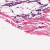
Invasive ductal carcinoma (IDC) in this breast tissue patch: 0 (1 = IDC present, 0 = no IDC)